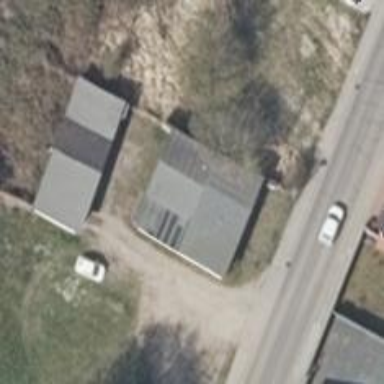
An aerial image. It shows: Garage.